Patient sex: M
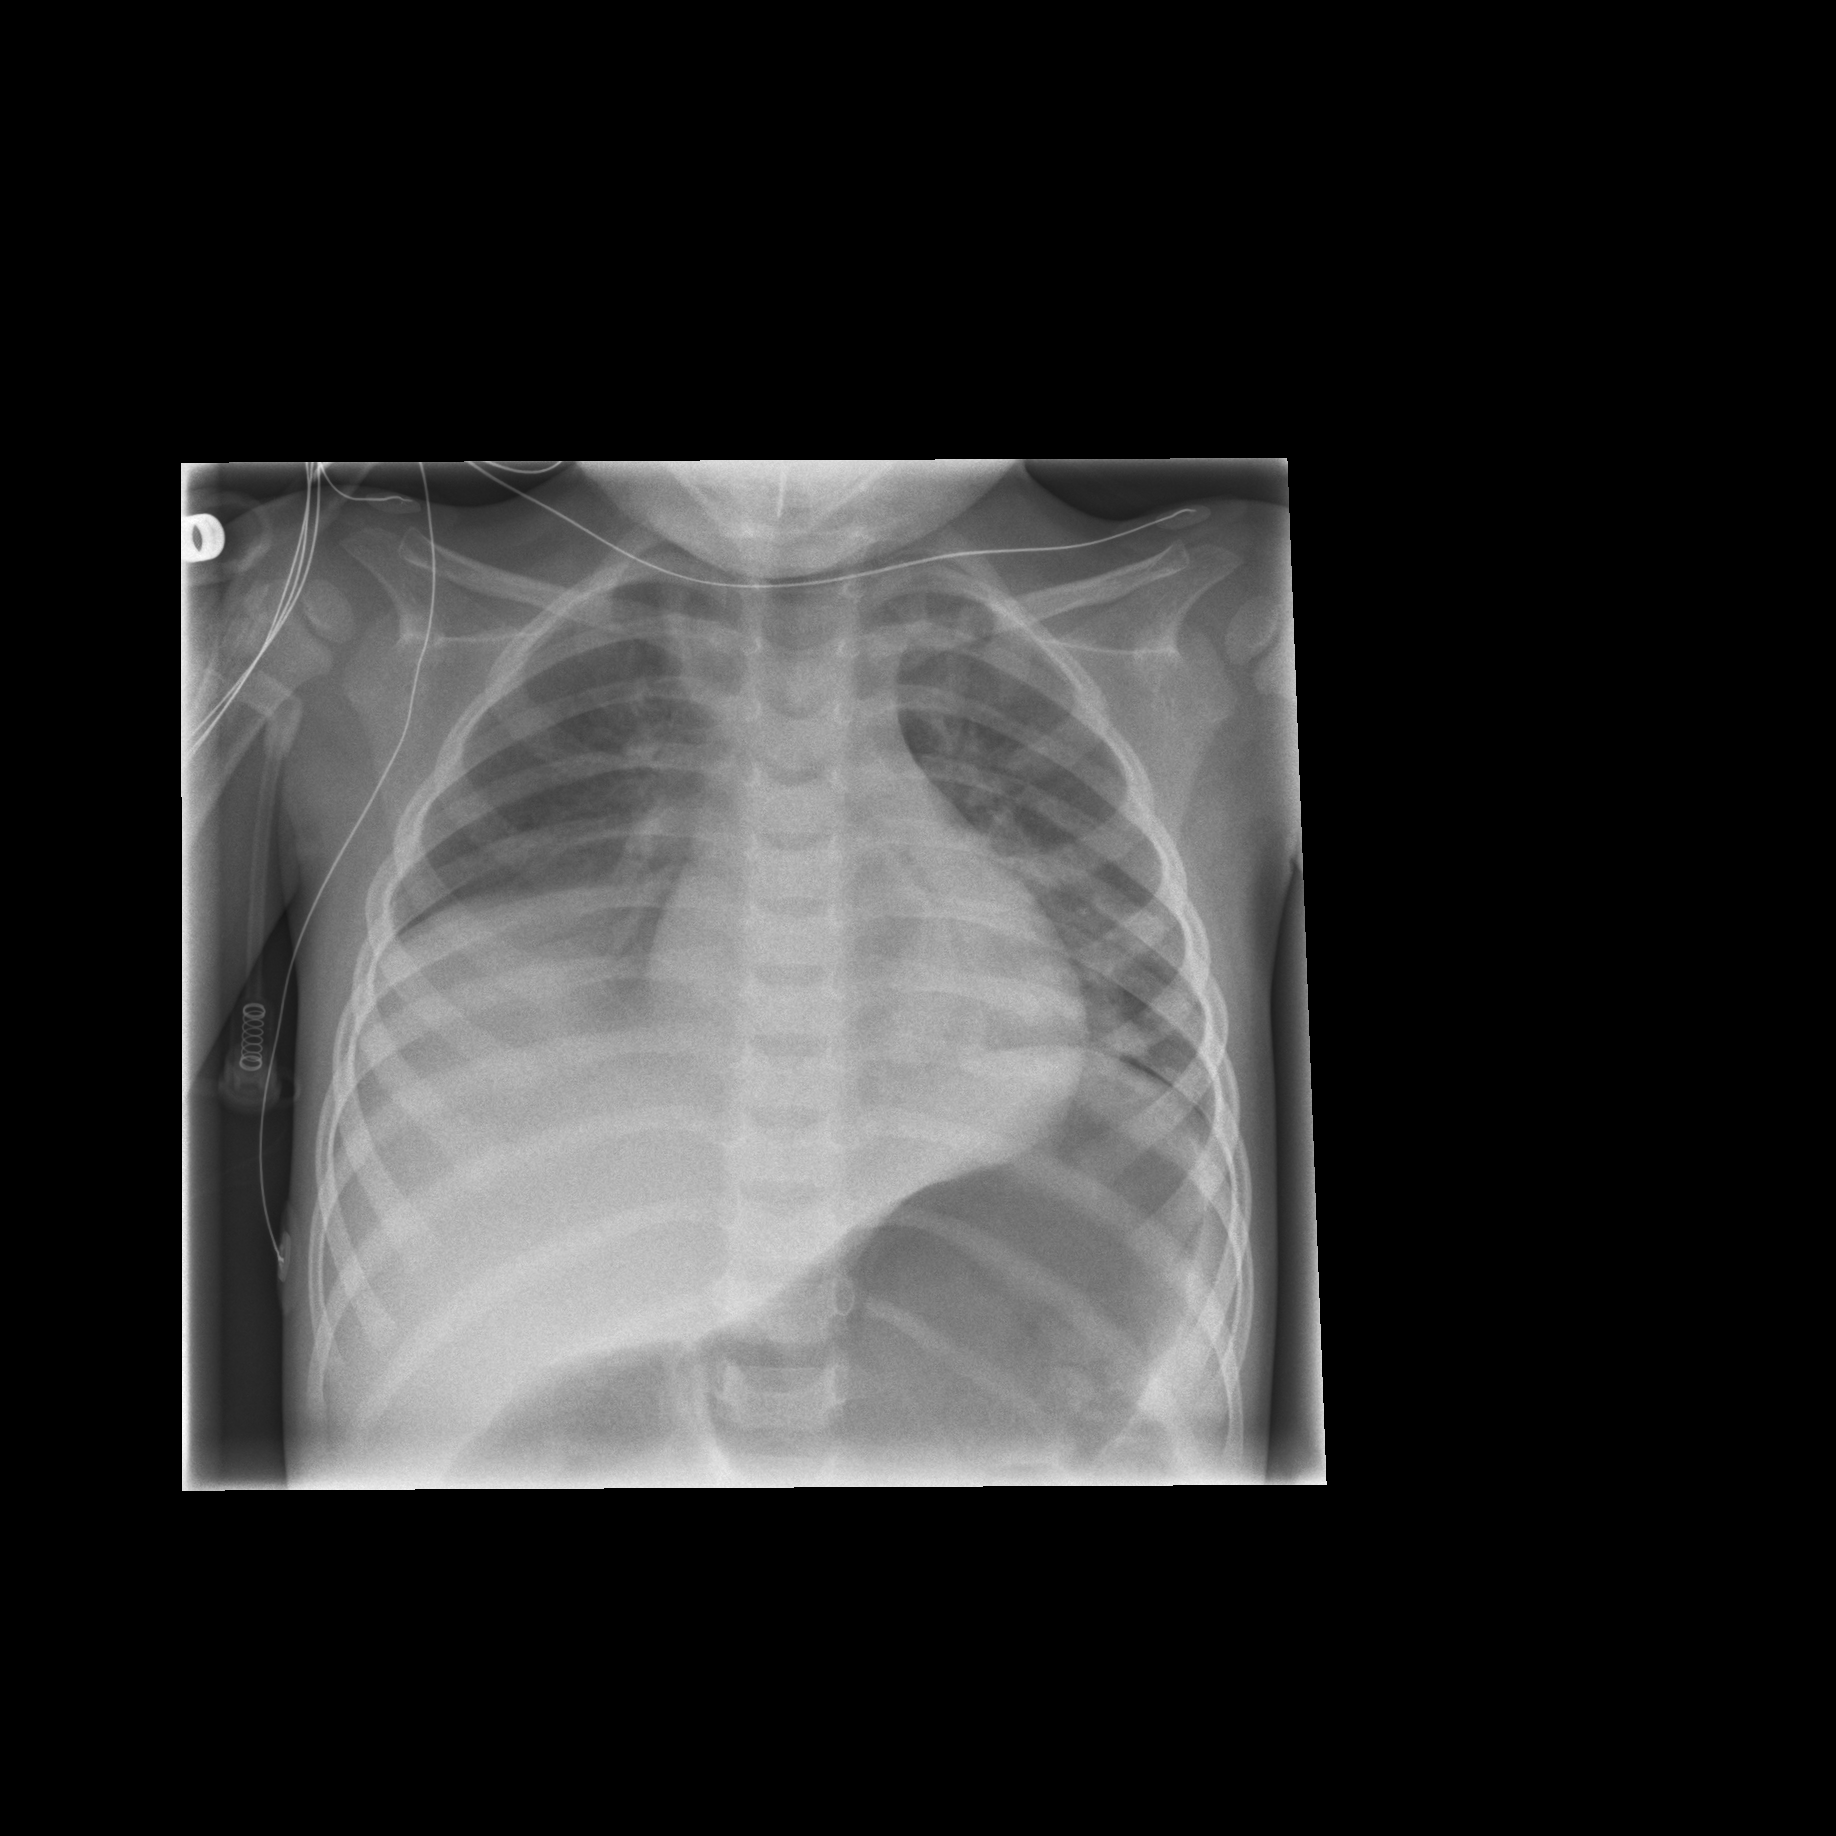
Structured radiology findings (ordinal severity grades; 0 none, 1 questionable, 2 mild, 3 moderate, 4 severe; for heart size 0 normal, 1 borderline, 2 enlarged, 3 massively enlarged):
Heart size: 0
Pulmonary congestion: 0
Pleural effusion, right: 1
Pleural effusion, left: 0
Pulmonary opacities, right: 1
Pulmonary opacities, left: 2
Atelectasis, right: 2
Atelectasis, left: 2